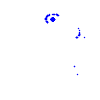
Particle: electron